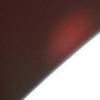
Label: sunburn